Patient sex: F
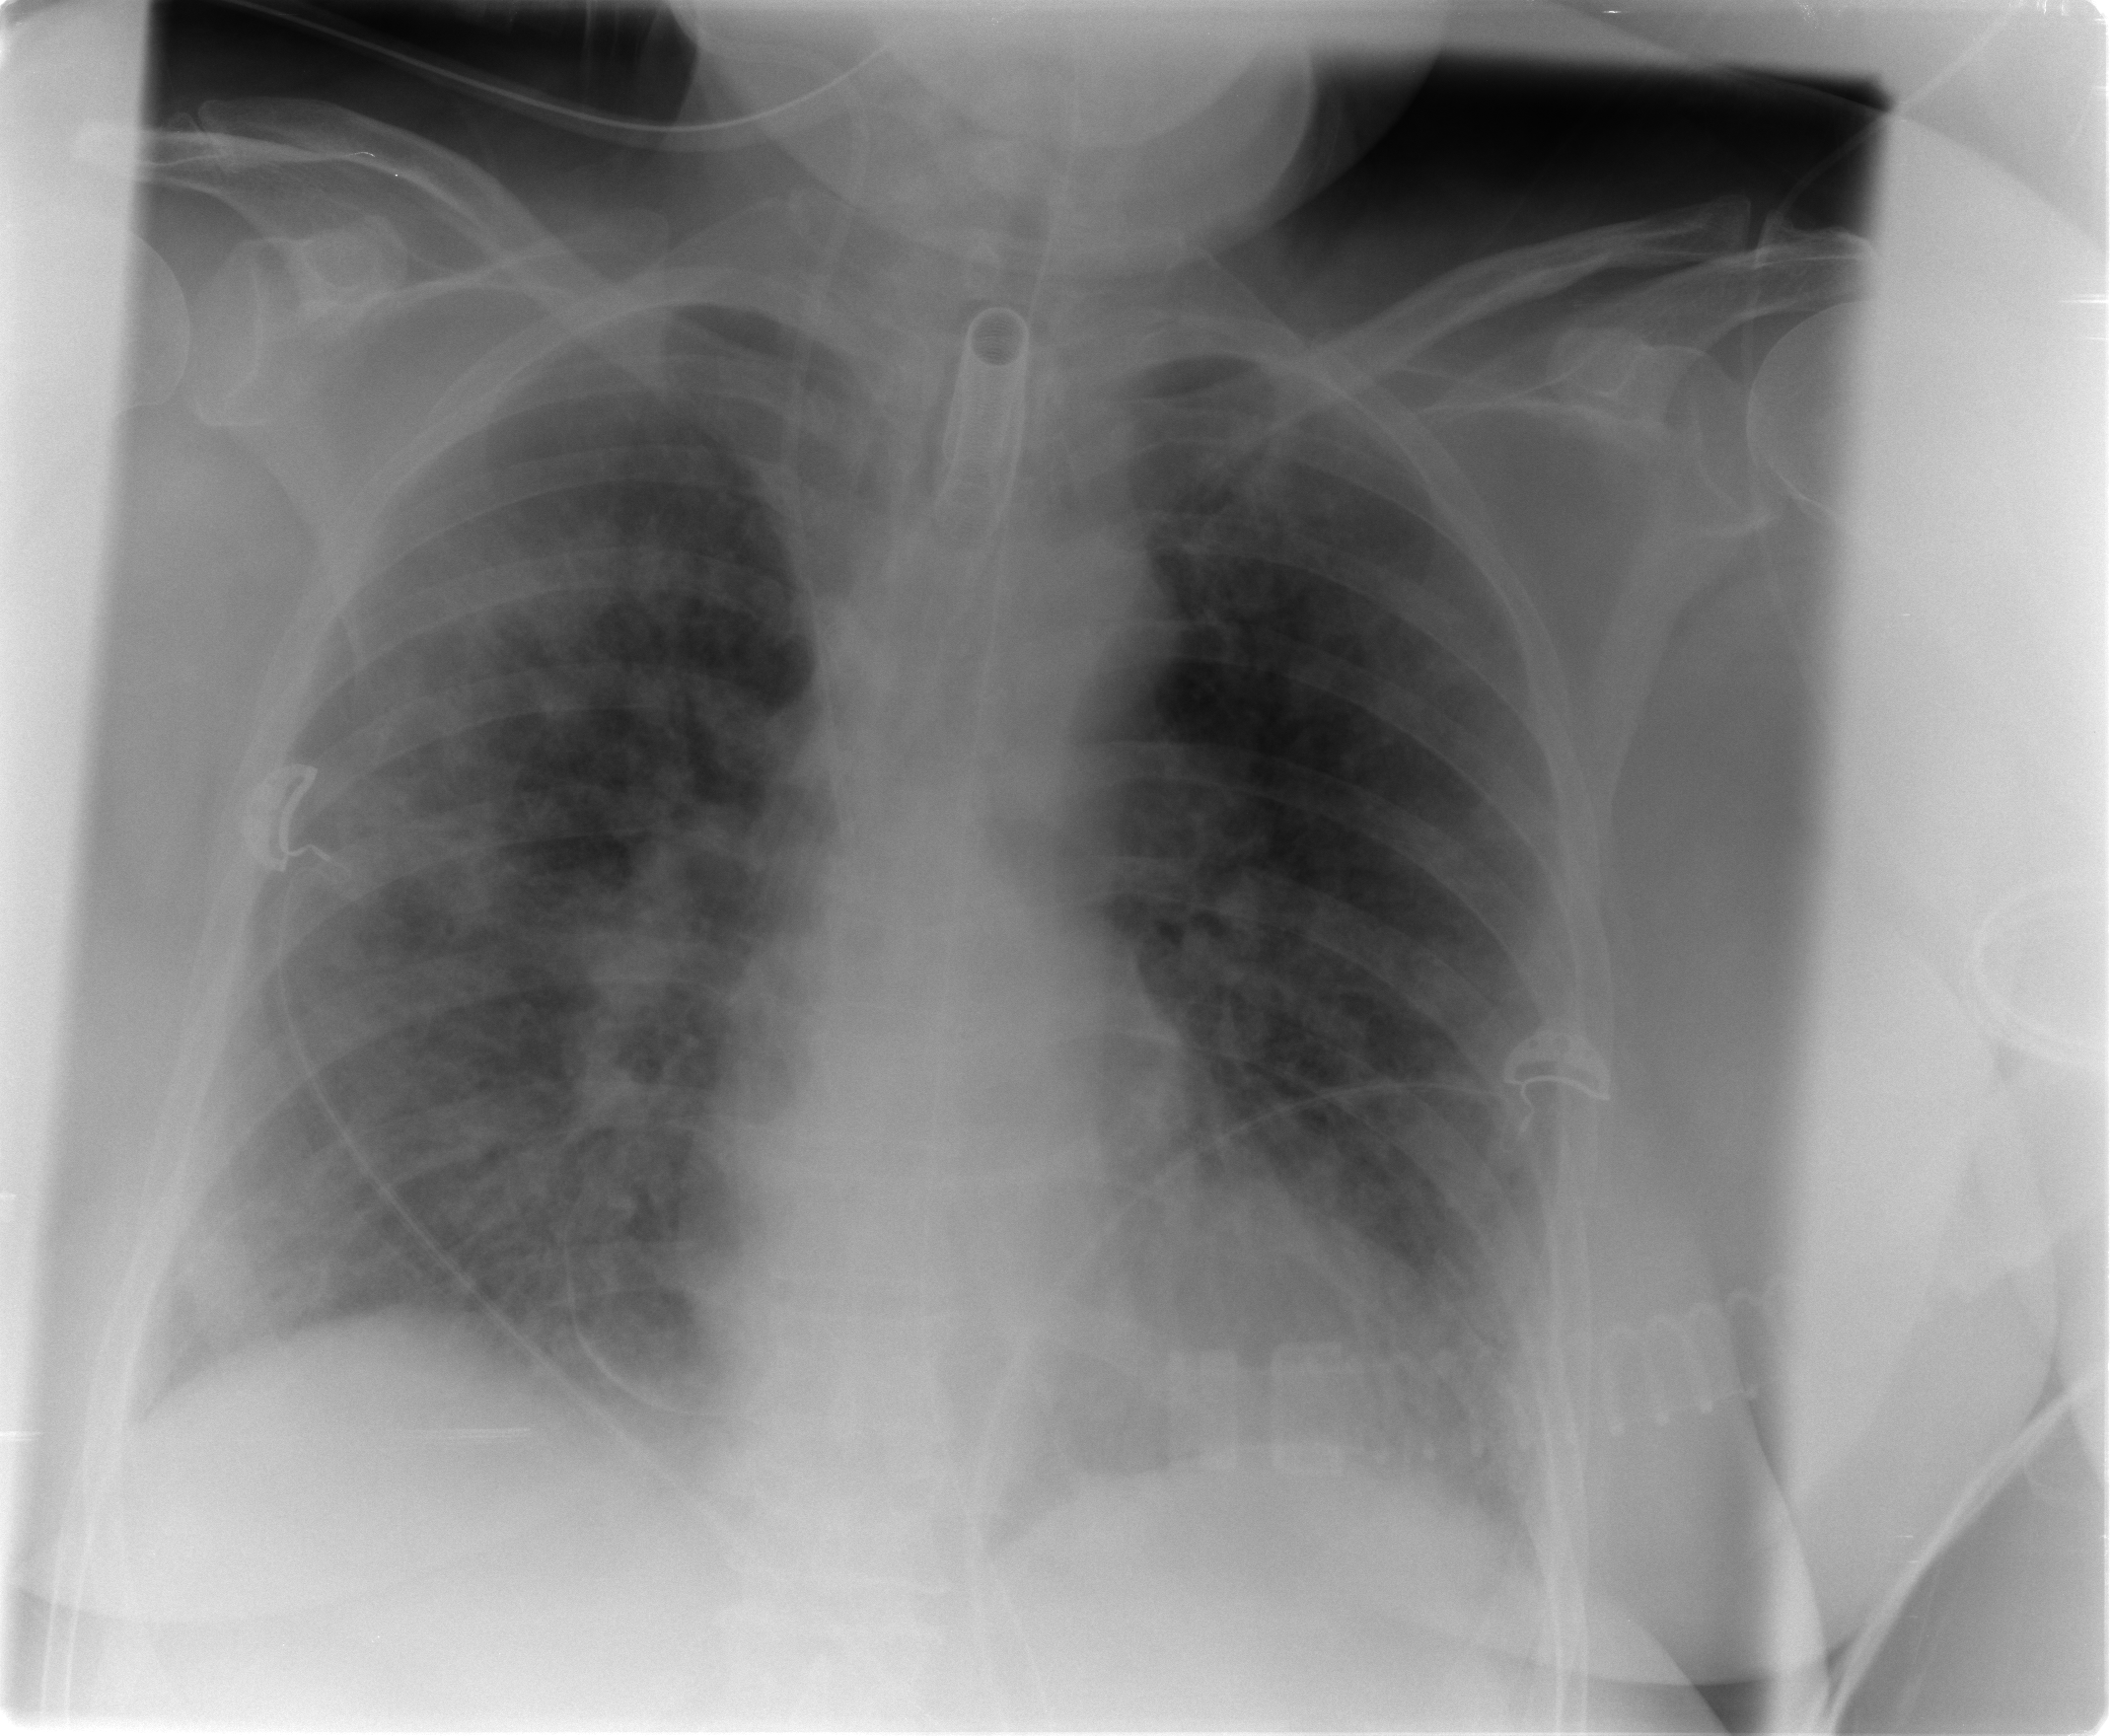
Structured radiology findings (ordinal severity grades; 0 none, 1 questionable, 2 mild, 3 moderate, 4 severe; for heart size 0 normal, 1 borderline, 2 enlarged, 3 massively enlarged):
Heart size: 0
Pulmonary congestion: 3
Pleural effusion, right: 2
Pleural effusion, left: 2
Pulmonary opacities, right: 3
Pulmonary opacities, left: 3
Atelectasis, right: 3
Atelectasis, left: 3